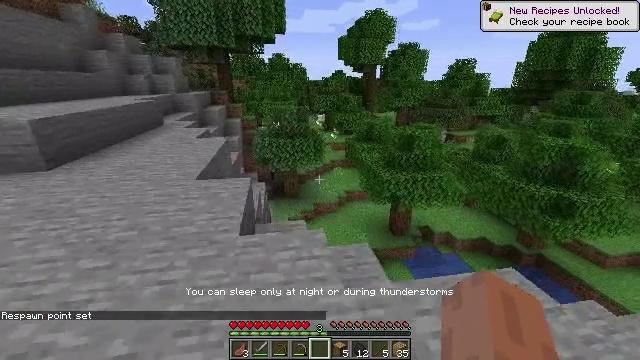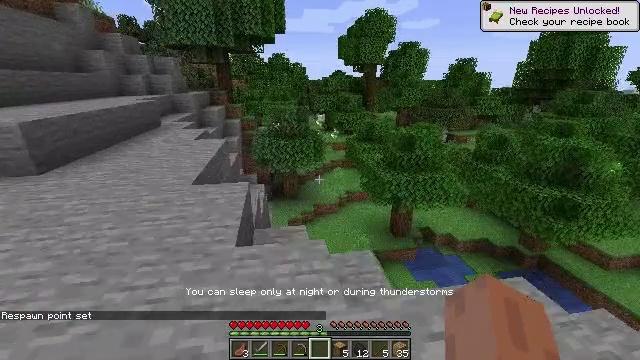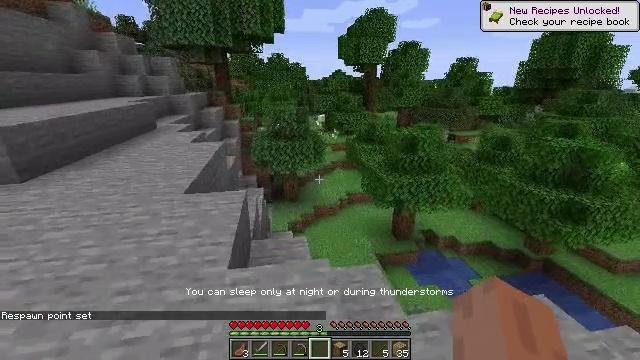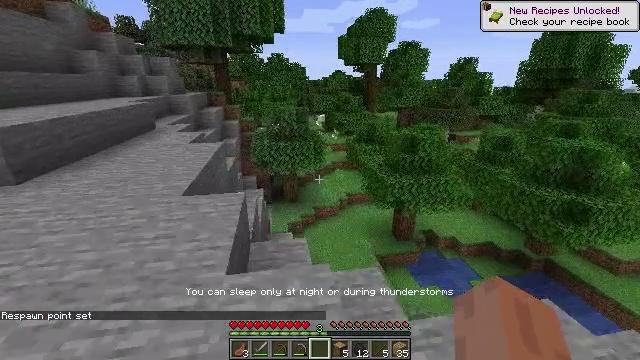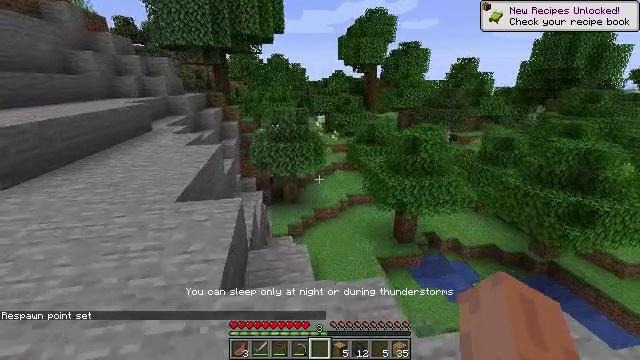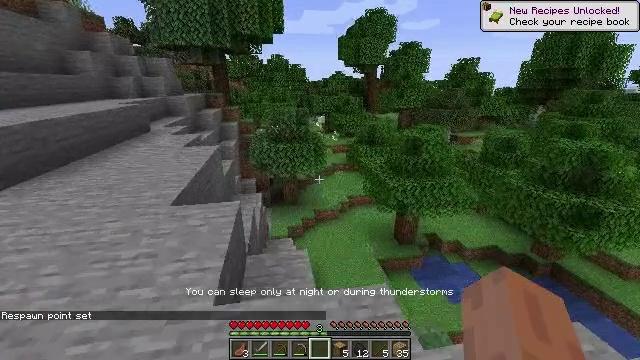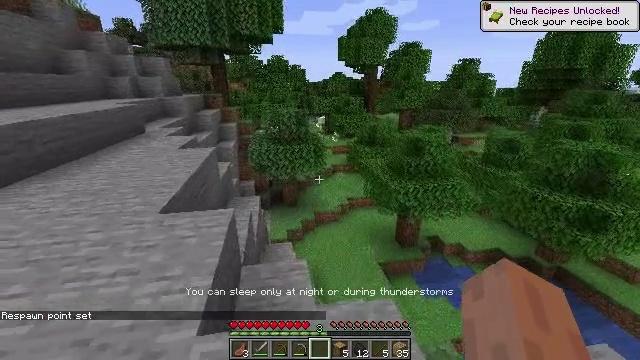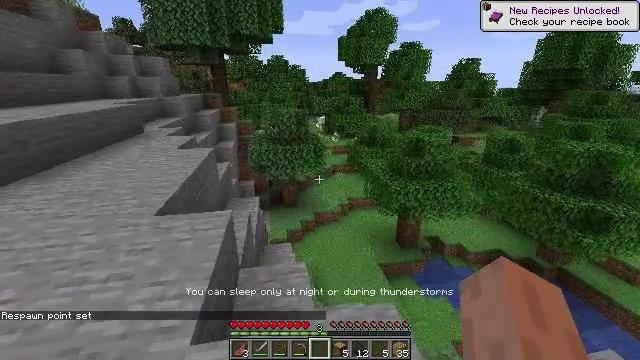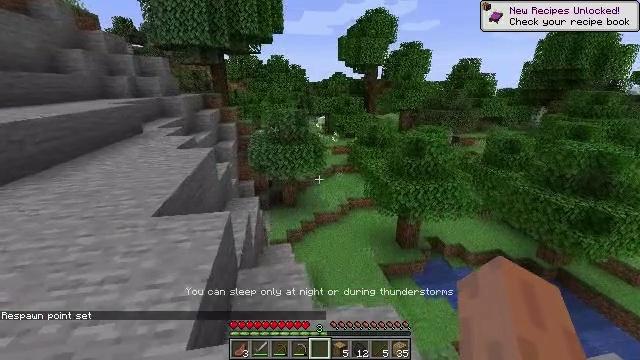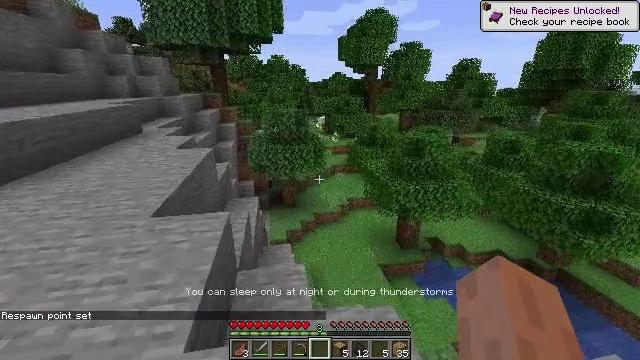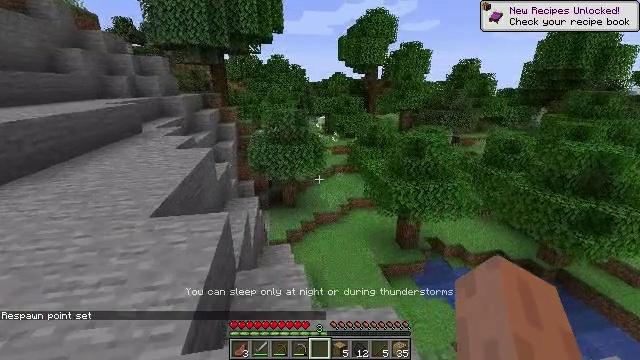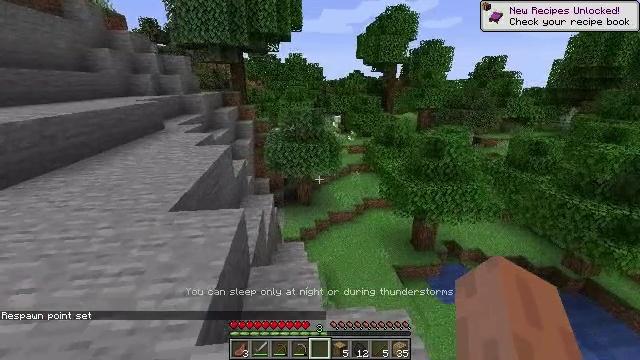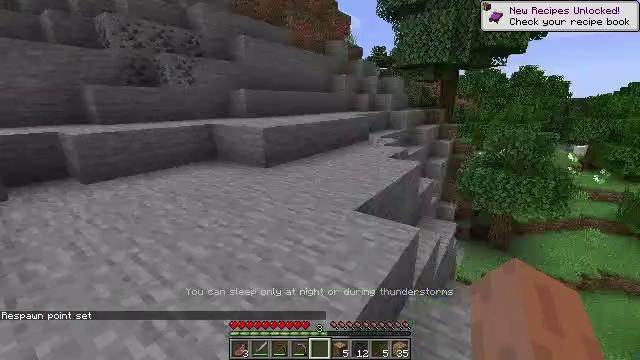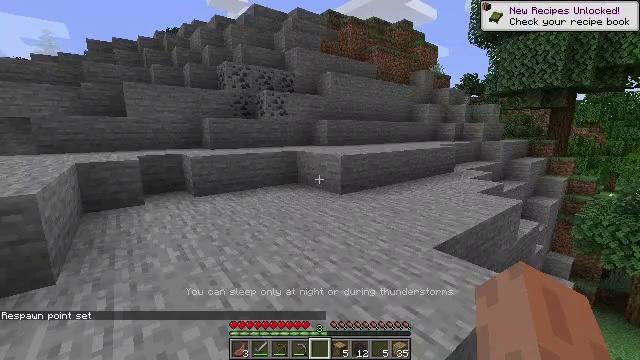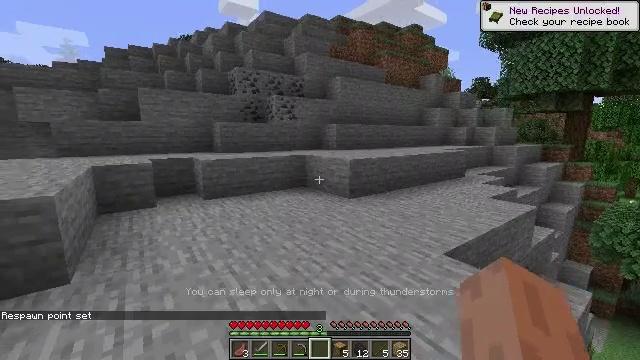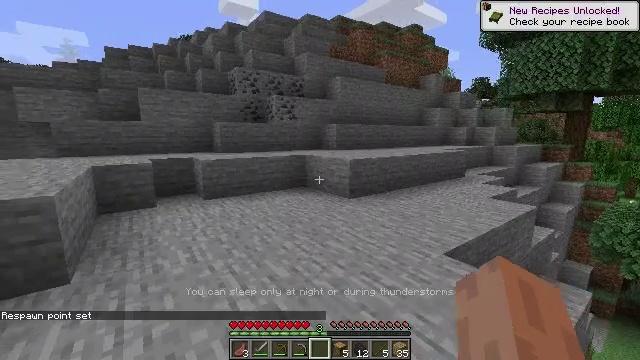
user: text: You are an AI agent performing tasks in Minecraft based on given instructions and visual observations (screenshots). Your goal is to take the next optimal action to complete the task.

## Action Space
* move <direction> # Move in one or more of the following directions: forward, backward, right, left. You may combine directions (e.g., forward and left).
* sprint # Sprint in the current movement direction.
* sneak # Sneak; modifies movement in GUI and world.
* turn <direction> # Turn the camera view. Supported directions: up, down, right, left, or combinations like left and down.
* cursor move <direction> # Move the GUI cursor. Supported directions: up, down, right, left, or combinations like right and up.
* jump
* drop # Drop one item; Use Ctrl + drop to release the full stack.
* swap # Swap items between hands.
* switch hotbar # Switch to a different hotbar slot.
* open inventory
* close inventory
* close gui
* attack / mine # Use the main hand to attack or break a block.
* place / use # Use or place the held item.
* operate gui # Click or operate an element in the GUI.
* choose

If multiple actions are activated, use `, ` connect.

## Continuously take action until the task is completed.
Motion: motion action
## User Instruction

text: Attack the white bed to collect it.
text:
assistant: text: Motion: move forward
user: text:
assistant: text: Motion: move forward
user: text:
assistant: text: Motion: move forward
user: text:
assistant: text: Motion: move forward
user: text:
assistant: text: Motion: move forward
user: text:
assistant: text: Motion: no_op
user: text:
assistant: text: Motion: no_op
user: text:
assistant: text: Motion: no_op
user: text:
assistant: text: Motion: no_op
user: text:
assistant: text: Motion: no_op
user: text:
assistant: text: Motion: turn left
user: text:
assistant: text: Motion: turn left and up
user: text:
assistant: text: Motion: turn left and up
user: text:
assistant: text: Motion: turn left
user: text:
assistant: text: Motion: no_op
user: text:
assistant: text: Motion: no_op
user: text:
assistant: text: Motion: move forward
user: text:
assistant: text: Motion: move forward
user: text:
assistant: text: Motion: move forward
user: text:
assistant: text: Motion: move forward
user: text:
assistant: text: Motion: move forward
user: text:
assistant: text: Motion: move forward
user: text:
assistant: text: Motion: move forward
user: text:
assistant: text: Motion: move forward
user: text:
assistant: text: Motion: move forward
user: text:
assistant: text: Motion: move forward
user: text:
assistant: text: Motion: move forward
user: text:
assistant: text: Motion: move forward
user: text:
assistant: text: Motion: move forward
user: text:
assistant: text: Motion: move forward